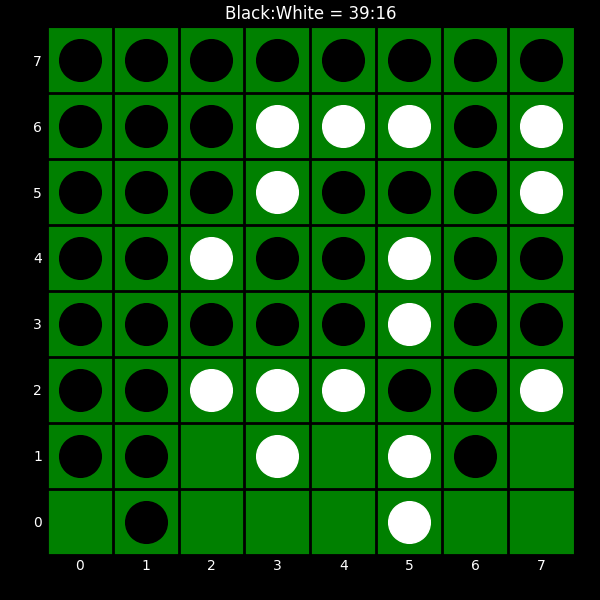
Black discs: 39
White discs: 16